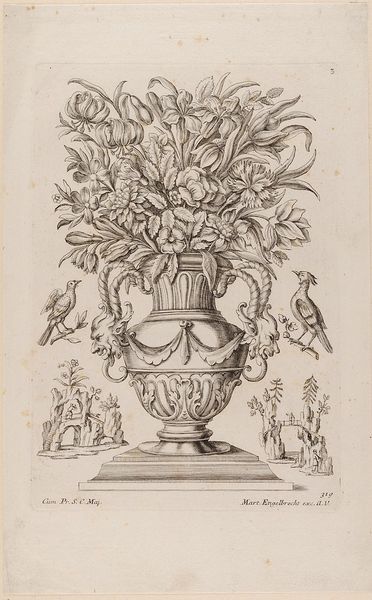
Titel: Eine Blumenvase
Künstler: Martin Engelbrecht
Standort: Hamburg
Institution: Museum für Kunst und Gewerbe Hamburg
Schlagwörter: blätter, vogel, blumen, skizze, zeichnung, blüten, tiere, ornament, barock, taube, vögel, amphore, vase, schrift, studie, grafik, graphik, fotografie, photographie, druckgraphik, druckgrafik, stich, bleistift, gebinde, kupferstich, schnittblumen, tierornament, reproduktionen, barockzeit, barockzeitalter, specht, druckerzeugnisse, behälter, blüte, blumenstrauß, ornamentstich